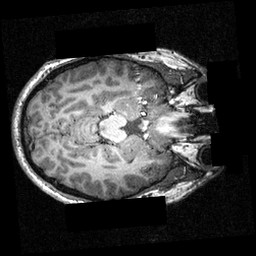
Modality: T1w
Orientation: axial
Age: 21
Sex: male
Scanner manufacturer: siemens
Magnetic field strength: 3.951 T
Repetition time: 1.5 s
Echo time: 0.00335 s